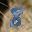
Label: 8